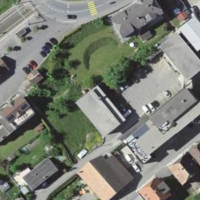
EUNIS habitat code: 54
Species observed at this site:
Plantago major
Cepaea nemoralis
Phalangium opilio
Helix pomatia
Pyrausta despicata
Limax maximus
Ranunculus acris
Scutigera coleoptrata
Urtica dioica
Helicella itala
Bistorta officinalis
Eupithecia icterata
Coenonympha pamphilus
Coreus marginatus
Ichthyosaura alpestris
Pararge aegeria
Grimmia pulvinata
Ficaria verna
Tortula muralis
Poa annua
Euplagia quadripunctaria
Scotopteryx chenopodiata
Bryum argenteum
Vespula rufa
Idaea aversata
Stomoxys calcitrans
Cameraria ohridella
Euphorbia myrsinites
Udea ferrugalis
Ceratodon purpureus
Pisaura mirabilis
Gryllus campestris
Pieris rapae
Oxychilus draparnaudi
Pieris napi
Erannis defoliaria
Pieris brassicae
Malva moschata